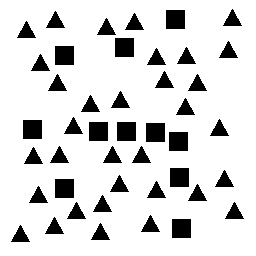
Squares: 11
Triangles: 33
Stars: 0
Total shapes: 44